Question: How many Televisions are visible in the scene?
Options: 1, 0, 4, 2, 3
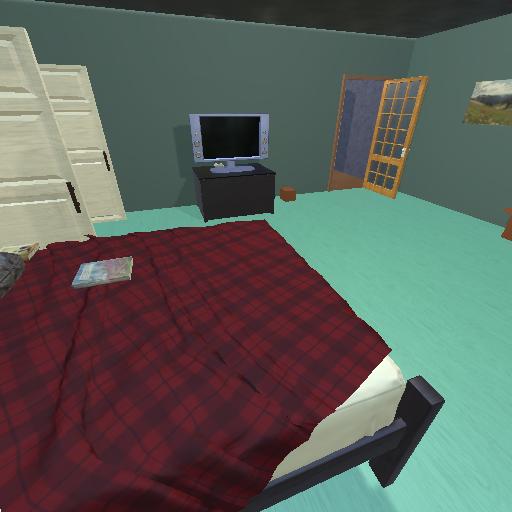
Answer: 1